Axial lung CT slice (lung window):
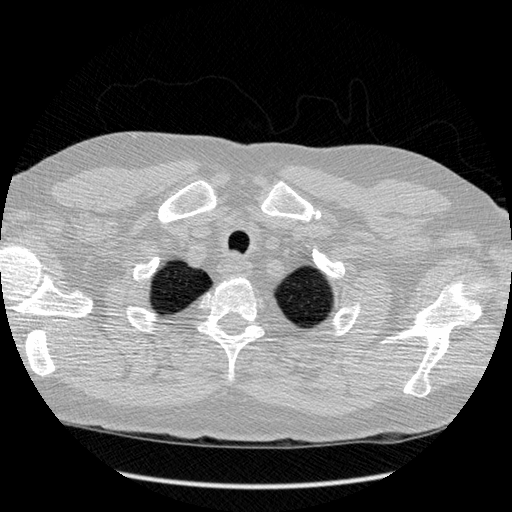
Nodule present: no